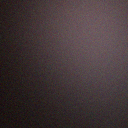
Screen state: off